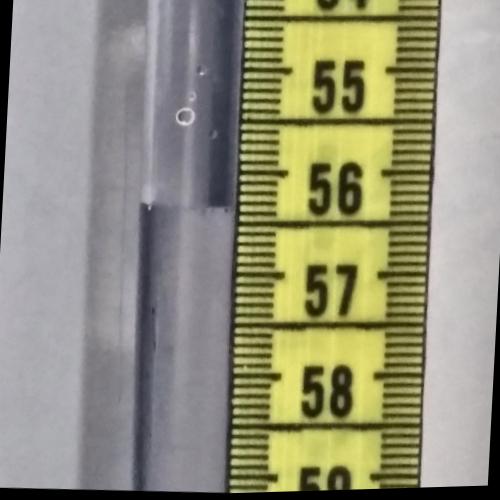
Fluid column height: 56.3 cm